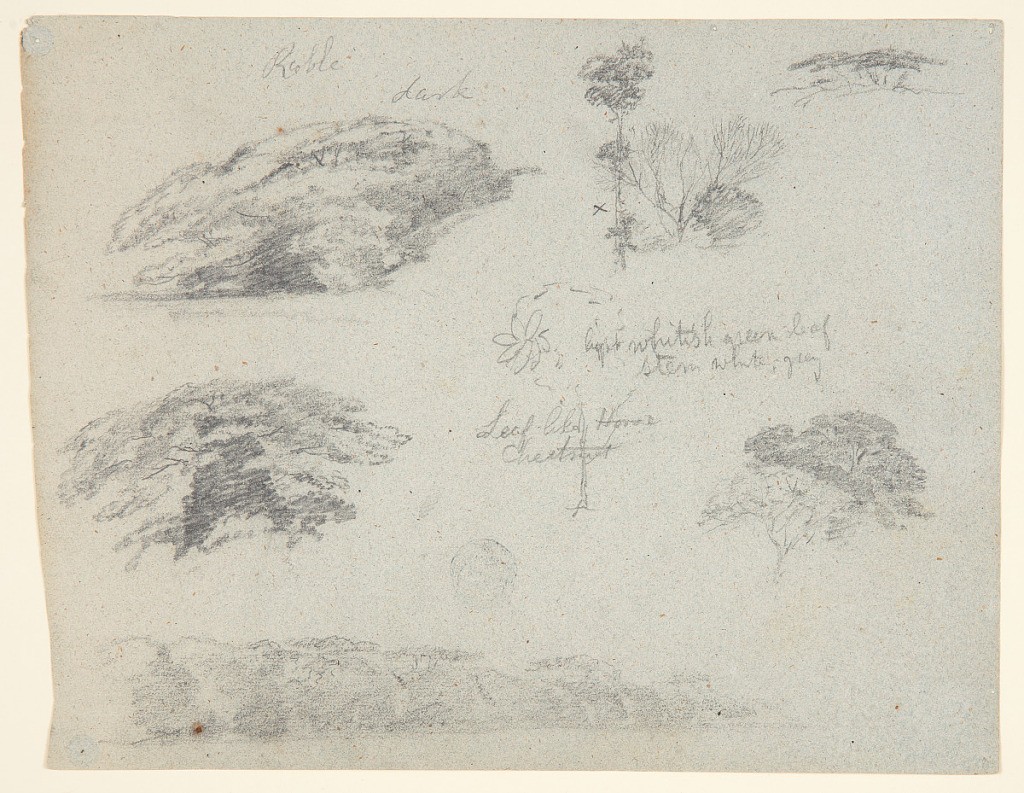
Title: Botanical Sketches from the Rio Magdalena, Colombia
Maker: Frederic Edwin Church, American, 1826–1900
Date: April–May 1853
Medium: Graphite on gray-blue wove paper
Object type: Drawing
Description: Botanical sketches showing seven views of trees and vegetation along the banks of the Magdalena River in Colombia. At the upper left, a dark mass of trees with large canopies and other vegetation is shown long the river; at upper right: two sketches of treetops are visible; at center left, another dark grove of trees is included, while two sketches of trees and treetops are situated at center and center right. Along the lower margin, an extended, horizontal view of a densely wooded bank is included.